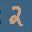
Label: 2